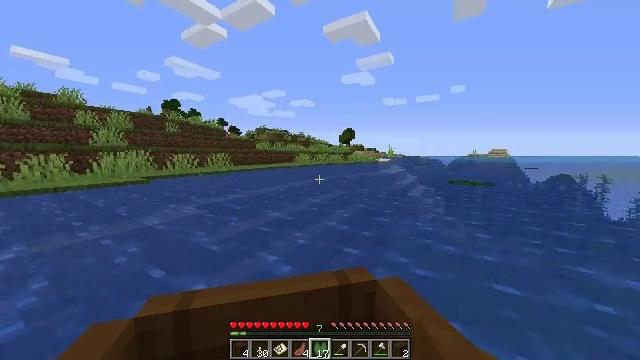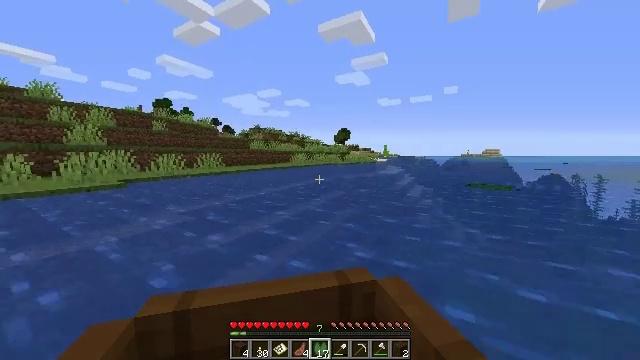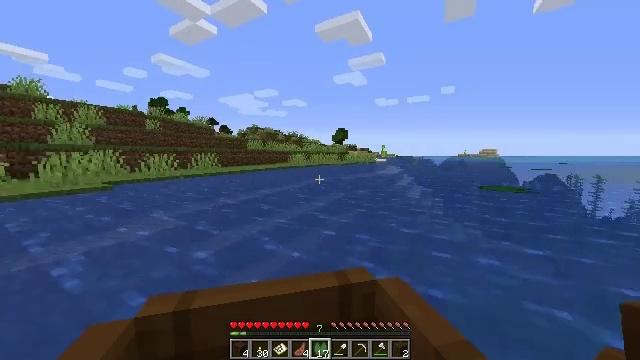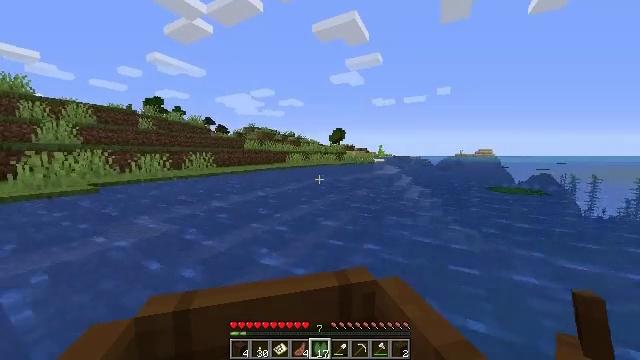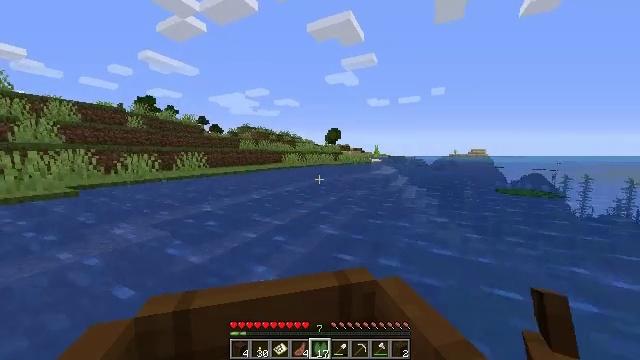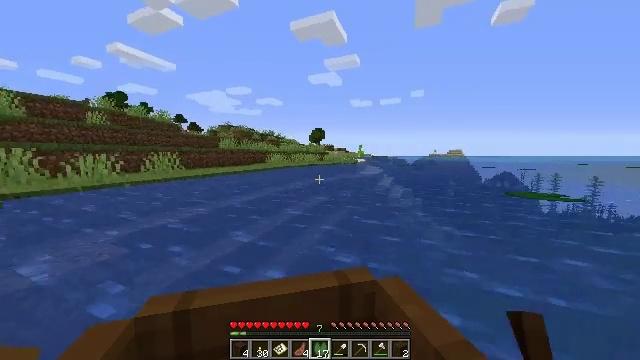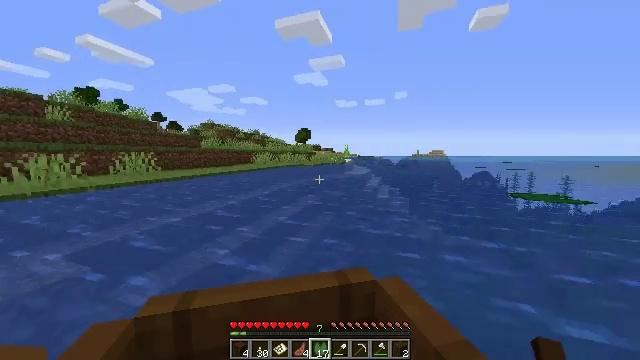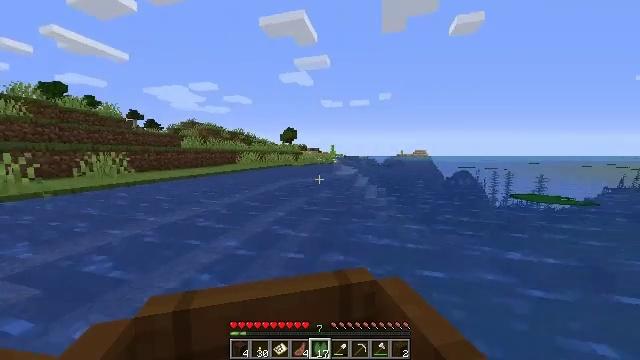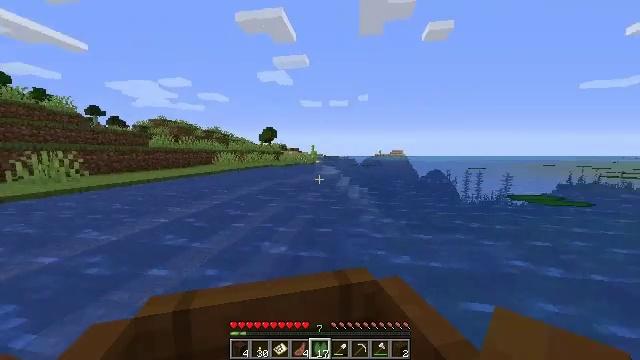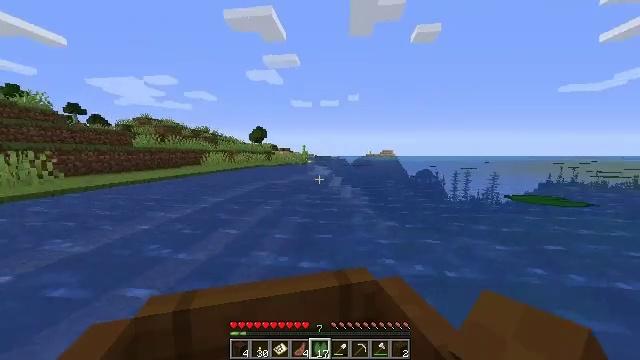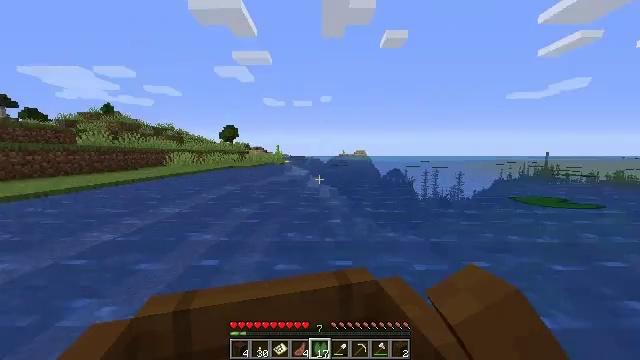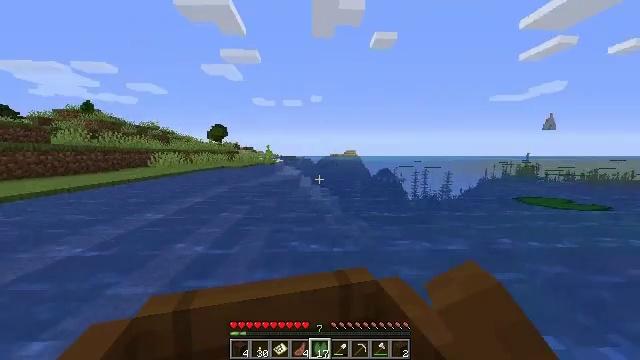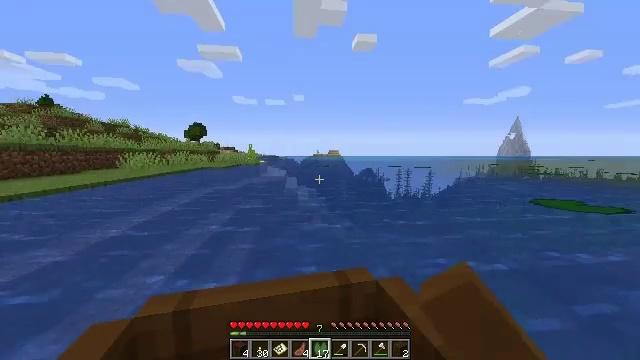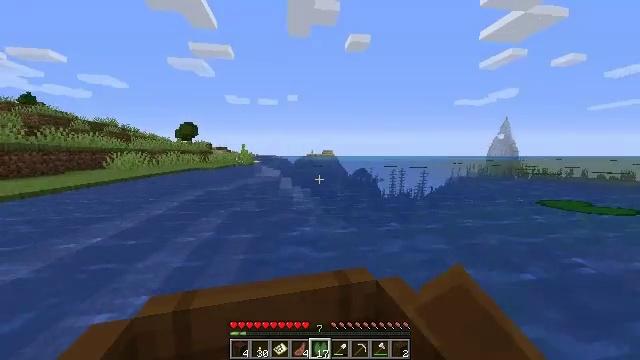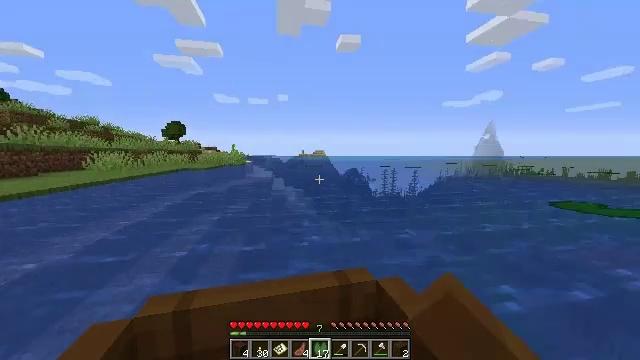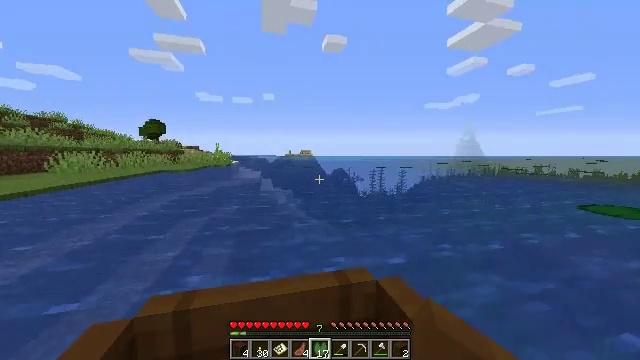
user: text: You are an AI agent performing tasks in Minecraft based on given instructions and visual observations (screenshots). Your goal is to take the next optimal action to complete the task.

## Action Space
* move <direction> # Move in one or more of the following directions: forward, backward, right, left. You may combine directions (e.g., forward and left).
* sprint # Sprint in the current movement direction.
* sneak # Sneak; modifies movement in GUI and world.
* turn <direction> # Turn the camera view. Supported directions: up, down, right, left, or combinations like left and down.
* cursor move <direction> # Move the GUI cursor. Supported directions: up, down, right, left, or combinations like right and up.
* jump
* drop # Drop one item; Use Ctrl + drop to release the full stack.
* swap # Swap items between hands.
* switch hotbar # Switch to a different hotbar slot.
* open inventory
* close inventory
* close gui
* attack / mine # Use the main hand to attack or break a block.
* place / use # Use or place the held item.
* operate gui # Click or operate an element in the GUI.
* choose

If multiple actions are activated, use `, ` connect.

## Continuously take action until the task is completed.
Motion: motion action
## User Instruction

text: Cut down the sugar cane stalks.
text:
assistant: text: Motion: move forward
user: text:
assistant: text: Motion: move forward and move right
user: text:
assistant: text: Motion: move forward and move right
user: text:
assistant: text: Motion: move forward and move right
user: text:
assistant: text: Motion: move forward and move right
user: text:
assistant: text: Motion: move forward and move right
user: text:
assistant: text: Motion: move forward and move right
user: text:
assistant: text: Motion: move forward
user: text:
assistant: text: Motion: move forward
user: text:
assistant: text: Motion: move forward
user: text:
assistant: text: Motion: move forward
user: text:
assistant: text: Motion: move forward
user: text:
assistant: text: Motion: move forward
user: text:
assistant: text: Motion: move forward
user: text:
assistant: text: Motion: move forward
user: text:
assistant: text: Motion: move forward
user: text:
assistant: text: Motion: move forward
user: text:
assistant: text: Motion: move forward
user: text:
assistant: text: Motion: move forward
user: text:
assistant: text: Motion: move forward
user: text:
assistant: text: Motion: move forward
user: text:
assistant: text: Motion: move forward
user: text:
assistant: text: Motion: move forward
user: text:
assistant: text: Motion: move forward
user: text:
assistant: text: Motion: move forward
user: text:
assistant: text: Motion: move forward and move left
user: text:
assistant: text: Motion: move forward and move left
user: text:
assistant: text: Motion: move forward and move left
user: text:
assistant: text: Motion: move forward and move left
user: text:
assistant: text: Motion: move forward